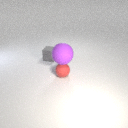
small red rubber sphere in front of small gray rubber cube